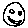
Label: smiley face